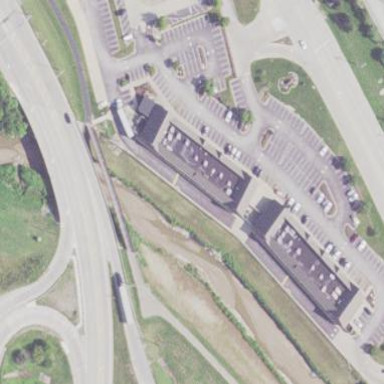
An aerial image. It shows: Retail building.